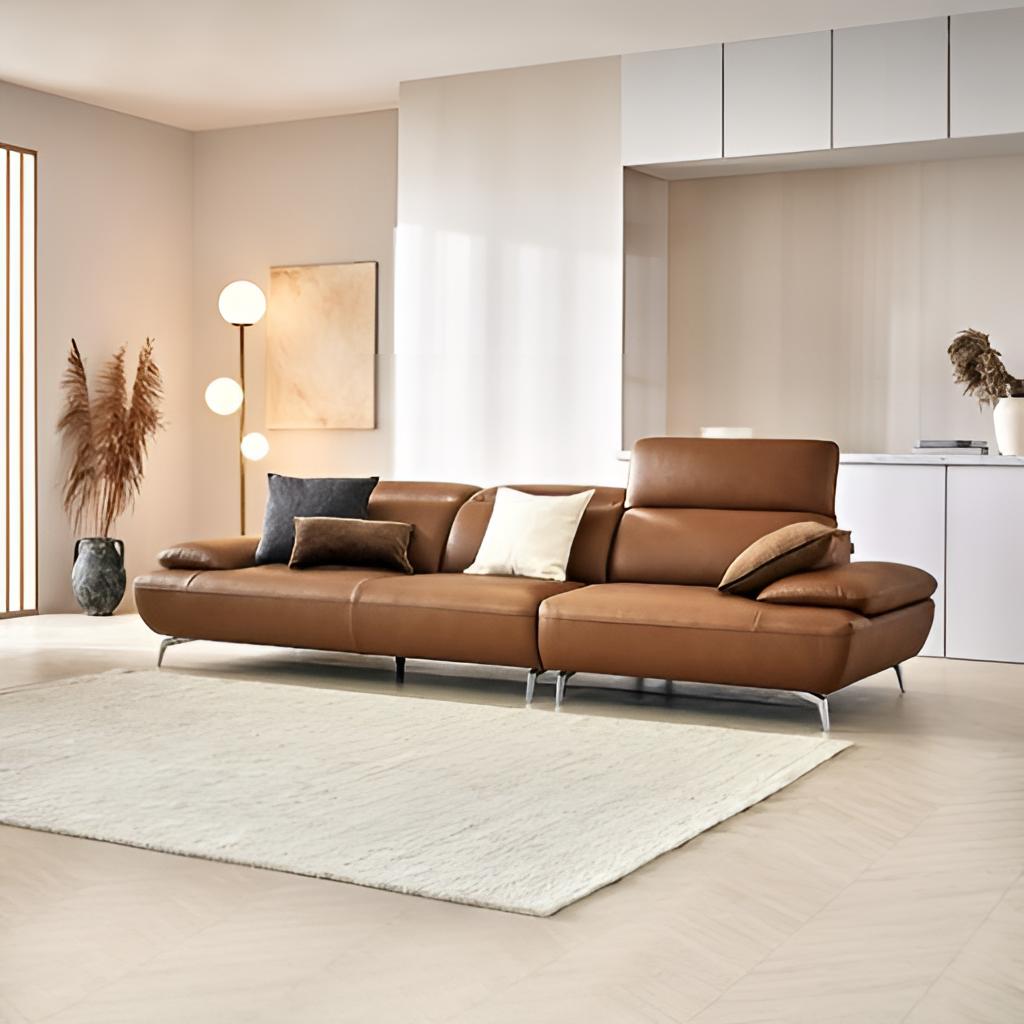
leather sectional sofa, living room, contemporary, beige paint wallpaper, with solid pattern, beige wood flooring, with herringbone pattern